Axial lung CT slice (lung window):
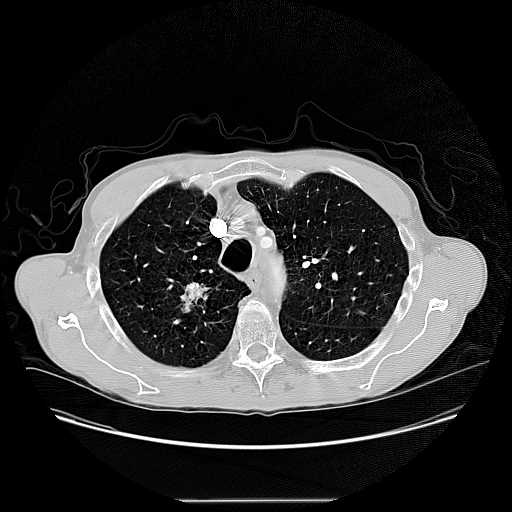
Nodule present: yes
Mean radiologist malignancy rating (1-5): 4.75